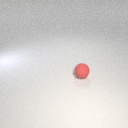
small red rubber sphere